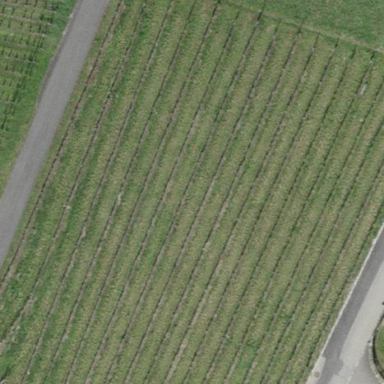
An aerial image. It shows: Vineyard where grapes are grown.